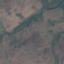
Land use / land cover class: HerbaceousVegetation